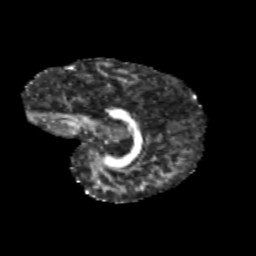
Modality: FA
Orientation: sagittal
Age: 10
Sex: male
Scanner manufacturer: siemens
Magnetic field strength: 3 T
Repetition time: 3.8 s
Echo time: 0.07 s